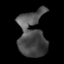
Tissue: lung
Cell type: Epithelial cells
Senescence score: 0.2012
Nuclear area (px): 1181
Mean DAPI intensity: 76.215